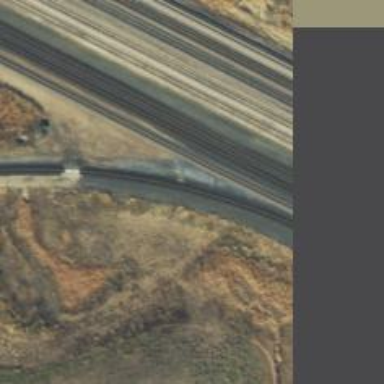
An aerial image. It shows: Railway siding with rails.